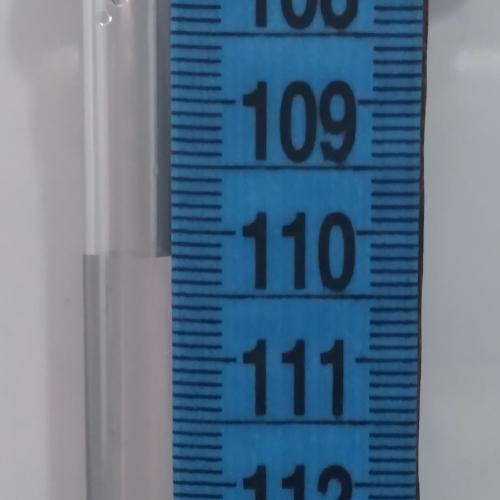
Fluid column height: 110.2 cm